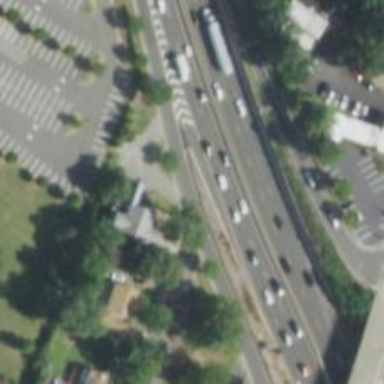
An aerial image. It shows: Trunk link highway.